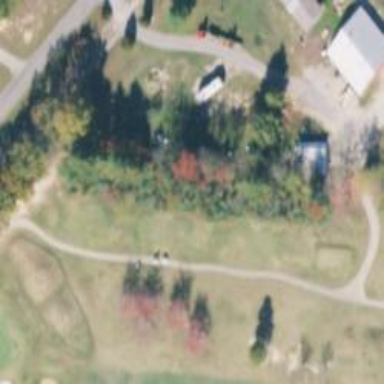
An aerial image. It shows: View of golf hole.